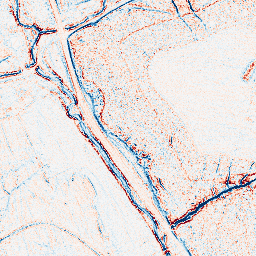
Category: edge_preserving
Decomposition family: anisotropic_diffusion
Decomposition parameters: iterations: 5
kappa: 50
gamma: 0.1
Upsampling method: bspline
Upsampling parameters: scale: 4
Upsampling scale: 4